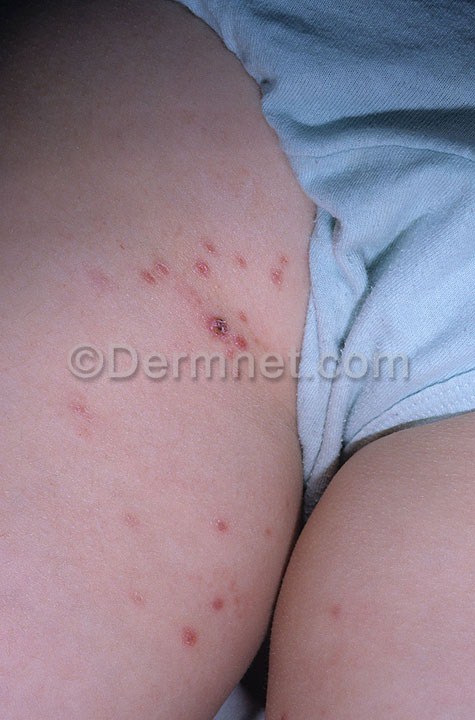
Disease: Warts Molluscum and other Viral Infections